Question: I'm creating a discord bot and also following a tutorial at the same time. I've managed to stumble upon an error cause by "ls -a"
I'm also new to this so it would mean a lot if anyone could explain this is simple words for me to understand!
Thank you
ls -a error screenshot

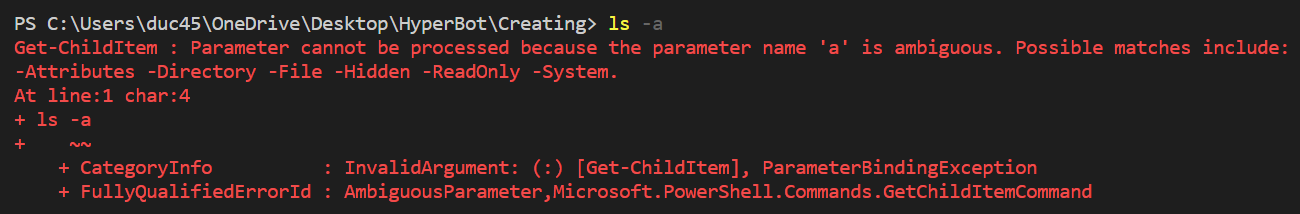
Answer: That tutorial is meant for POSIXy systems such as Linux, and you're using Windows.
Windows' PowerShell happens to have an alias 'ls' for listing items in a directory, but it does not directly support '-a' (which the POSIX 'ls' command does support).